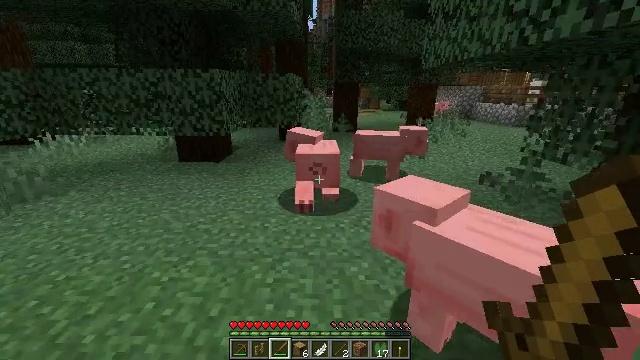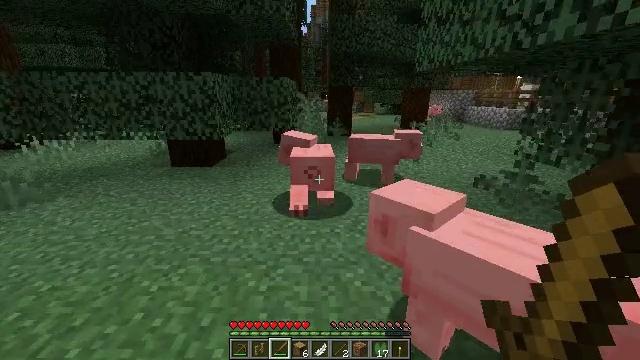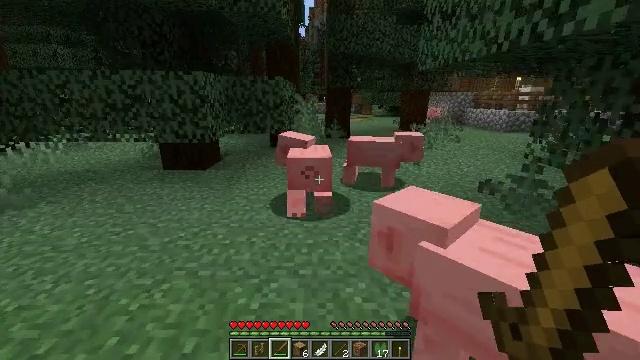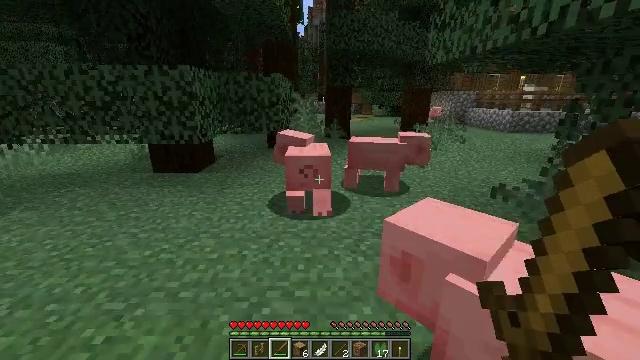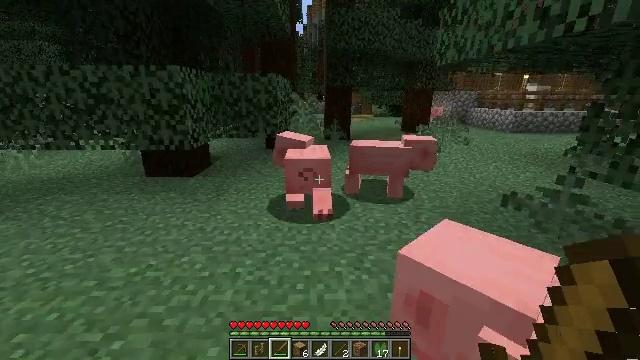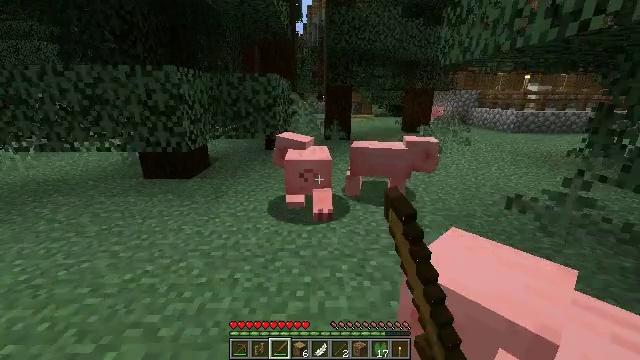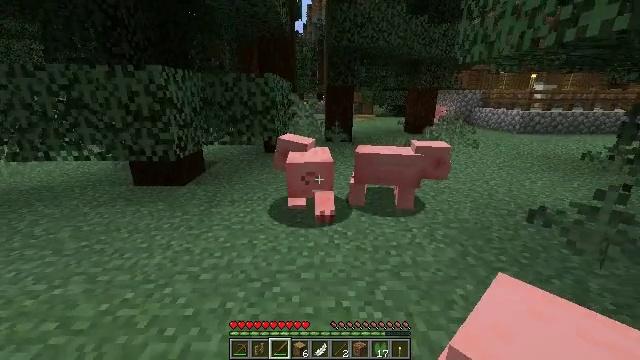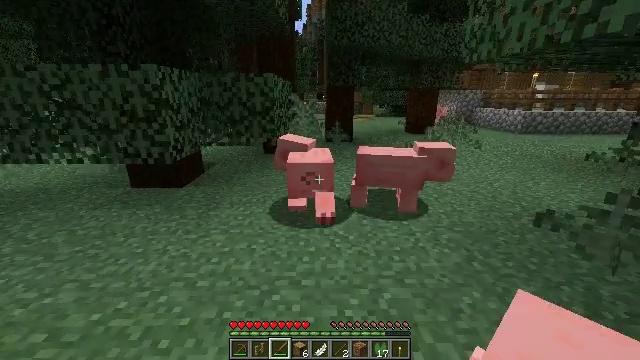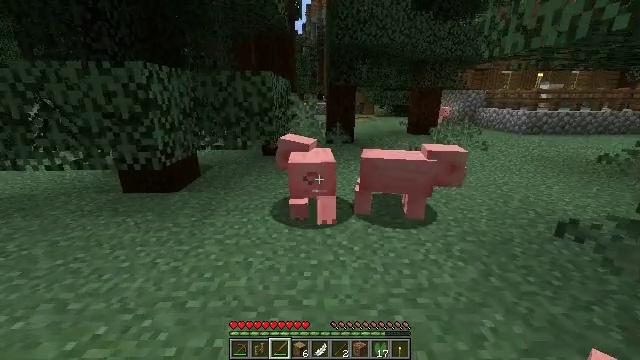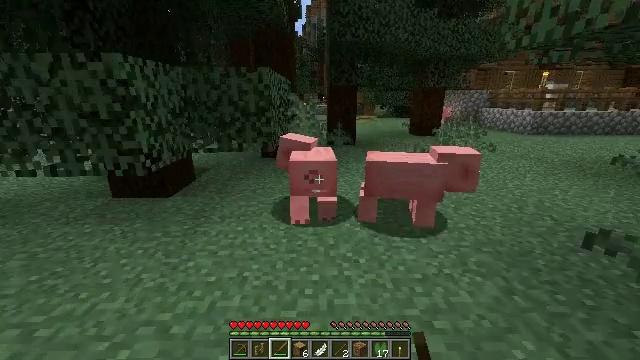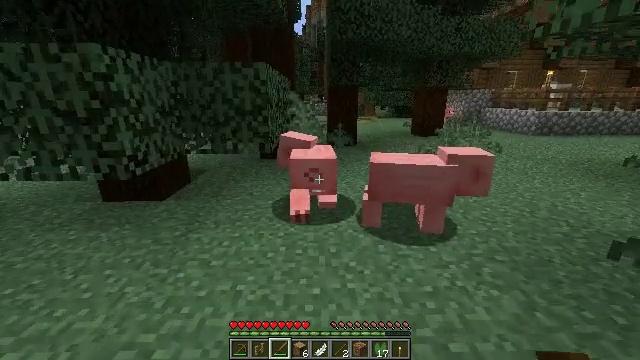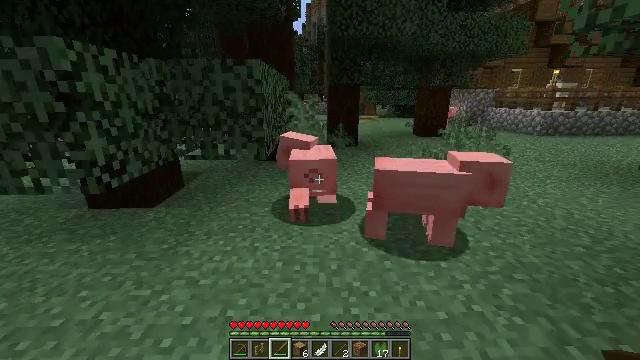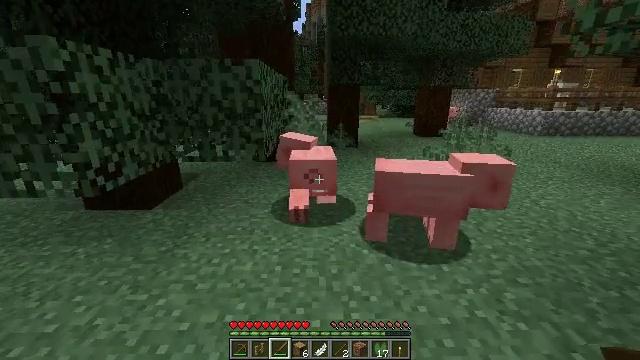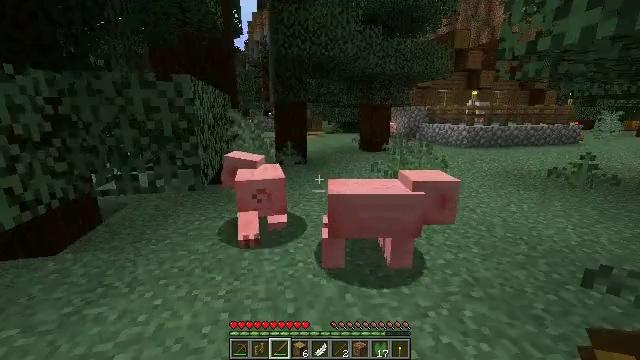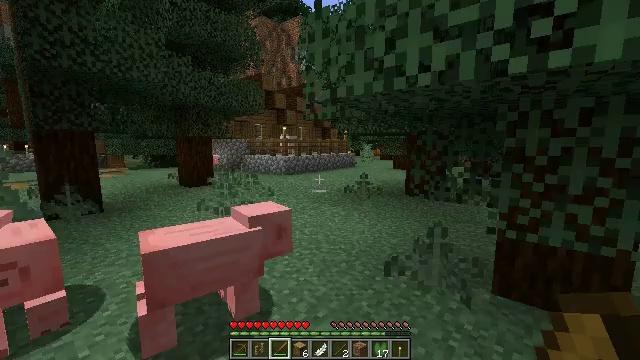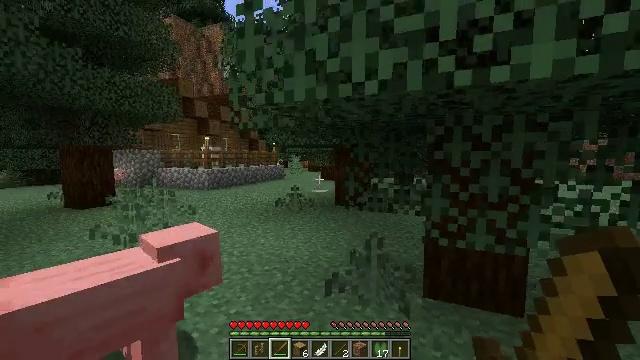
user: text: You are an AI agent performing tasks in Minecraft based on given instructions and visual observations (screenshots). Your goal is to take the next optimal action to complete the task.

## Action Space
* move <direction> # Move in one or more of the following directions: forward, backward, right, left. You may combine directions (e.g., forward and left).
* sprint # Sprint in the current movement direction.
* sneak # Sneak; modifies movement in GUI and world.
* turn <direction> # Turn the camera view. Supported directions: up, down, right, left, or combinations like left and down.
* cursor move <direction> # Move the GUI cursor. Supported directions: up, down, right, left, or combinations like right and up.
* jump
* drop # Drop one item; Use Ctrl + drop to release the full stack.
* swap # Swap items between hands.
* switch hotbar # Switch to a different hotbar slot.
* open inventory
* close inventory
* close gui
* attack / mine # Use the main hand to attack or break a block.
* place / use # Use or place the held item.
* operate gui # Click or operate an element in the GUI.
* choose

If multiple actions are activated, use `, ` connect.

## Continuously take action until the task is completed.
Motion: motion action
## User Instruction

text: Collect the large fern.
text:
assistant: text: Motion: move forward, turn right
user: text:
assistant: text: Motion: move forward
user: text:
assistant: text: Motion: move forward
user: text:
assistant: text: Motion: move forward, attack / mine
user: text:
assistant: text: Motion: move forward, attack / mine
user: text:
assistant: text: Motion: move forward, attack / mine
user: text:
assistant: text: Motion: move forward, attack / mine
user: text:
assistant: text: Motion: move forward
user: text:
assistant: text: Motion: move forward
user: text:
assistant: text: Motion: move forward
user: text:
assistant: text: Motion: move forward
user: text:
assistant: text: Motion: move forward
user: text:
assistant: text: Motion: move forward, turn right and up
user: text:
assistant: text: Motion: move forward, turn right and up
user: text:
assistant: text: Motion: move forward, turn right and up
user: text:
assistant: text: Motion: move forward, turn right
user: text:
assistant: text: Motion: move forward
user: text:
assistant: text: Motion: move forward
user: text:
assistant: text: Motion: move forward
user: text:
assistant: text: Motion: move forward
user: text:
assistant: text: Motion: move forward
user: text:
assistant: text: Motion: move forward
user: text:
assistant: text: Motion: move forward
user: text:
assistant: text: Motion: move forward, turn left
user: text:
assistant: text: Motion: move forward, turn left
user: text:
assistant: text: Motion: move forward
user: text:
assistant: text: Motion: move forward
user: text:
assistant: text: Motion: move forward
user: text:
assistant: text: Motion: move forward
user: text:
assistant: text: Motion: move forward